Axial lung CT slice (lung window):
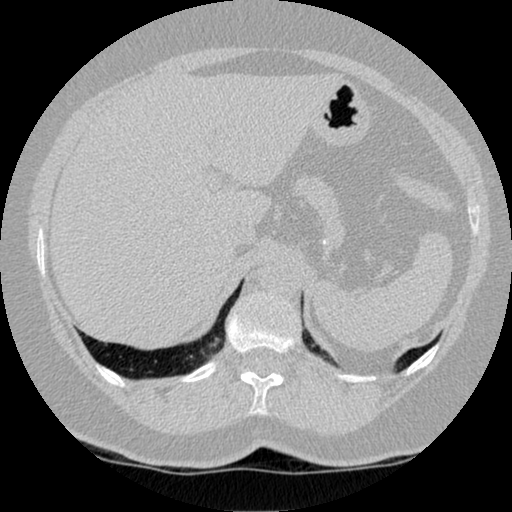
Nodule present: no